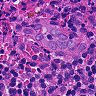
Metastatic tissue present: yes